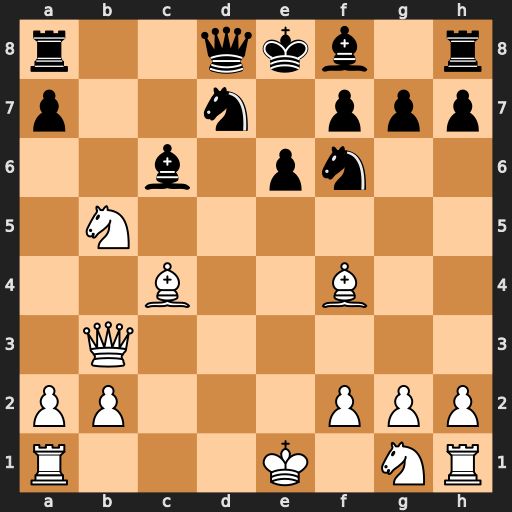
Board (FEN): r2qkb1r/p2n1ppp/2b1pn2/1N6/2B2B2/1Q6/PP3PPP/R3K1NR
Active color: w
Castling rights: KQkq
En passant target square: -
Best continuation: Nc7+ Qxc7 Bxc7